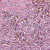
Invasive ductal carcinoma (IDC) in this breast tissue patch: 0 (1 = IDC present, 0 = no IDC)